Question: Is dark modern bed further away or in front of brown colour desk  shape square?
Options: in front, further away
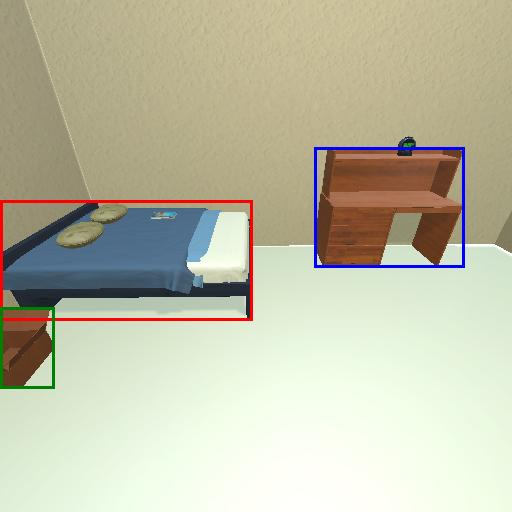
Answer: in front